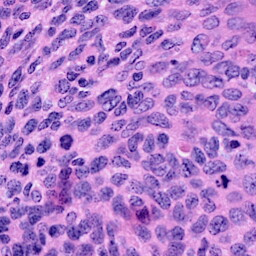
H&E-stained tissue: Cervix